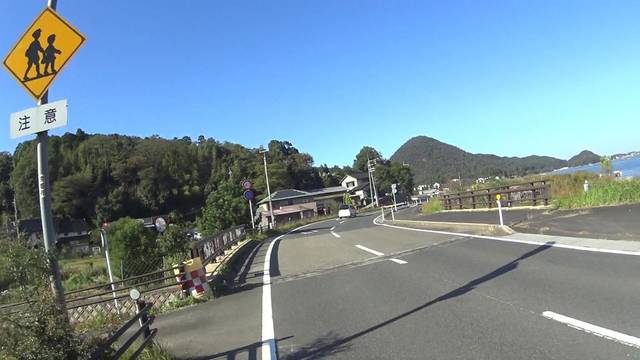
Region: Japan
Coordinates: 35.628, 134.887